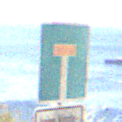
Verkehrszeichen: Sackgasse
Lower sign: HinweisGeaenderteVorfahrtVerkehrsfuehrungVerkehrsregelung3
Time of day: MorningAfternoon
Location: Outdoor (RoadRail)
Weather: PartlyCloudy
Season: NotSpecified
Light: Natural